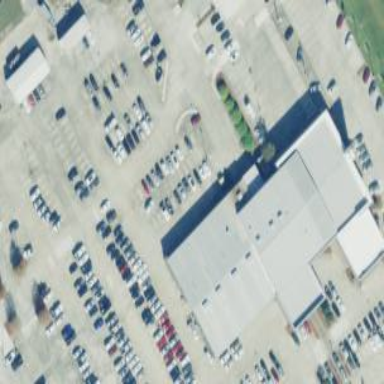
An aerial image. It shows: Car shop building.